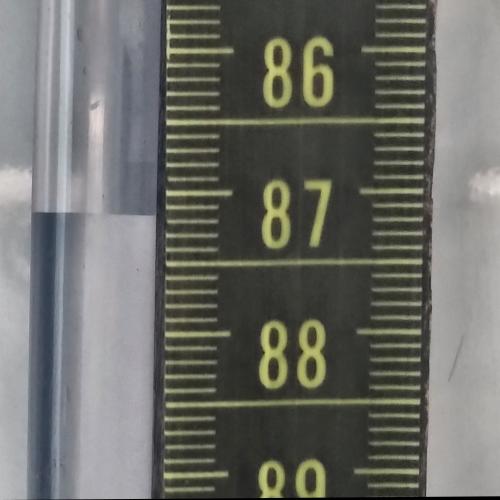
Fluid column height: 87.1 cm